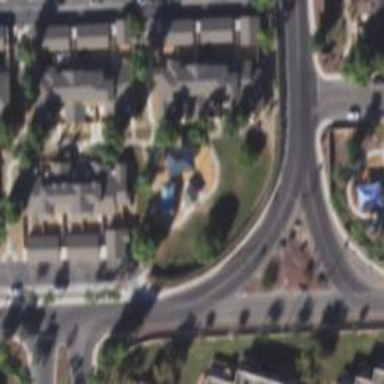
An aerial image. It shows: Mini roundabout on the road.